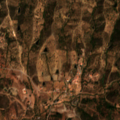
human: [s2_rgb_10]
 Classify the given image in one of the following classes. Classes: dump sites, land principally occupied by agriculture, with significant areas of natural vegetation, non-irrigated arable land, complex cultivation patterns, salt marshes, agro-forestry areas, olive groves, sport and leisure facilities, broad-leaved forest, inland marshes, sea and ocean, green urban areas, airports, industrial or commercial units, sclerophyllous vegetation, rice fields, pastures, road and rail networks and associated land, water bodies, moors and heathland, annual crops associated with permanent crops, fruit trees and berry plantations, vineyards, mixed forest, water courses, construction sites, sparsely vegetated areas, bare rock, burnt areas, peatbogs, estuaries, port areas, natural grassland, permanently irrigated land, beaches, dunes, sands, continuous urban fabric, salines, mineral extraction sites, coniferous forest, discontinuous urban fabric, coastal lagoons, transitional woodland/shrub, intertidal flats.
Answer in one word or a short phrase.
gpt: annual crops associated with permanent crops, land principally occupied by agriculture, with significant areas of natural vegetation, broad-leaved forest